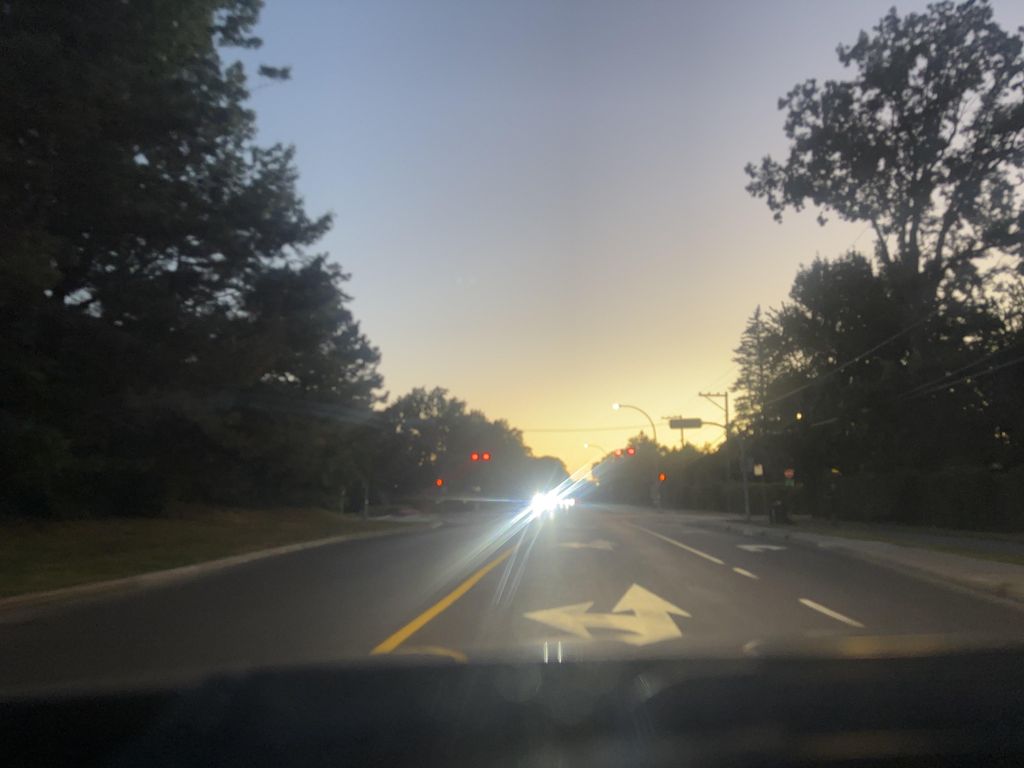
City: montreal